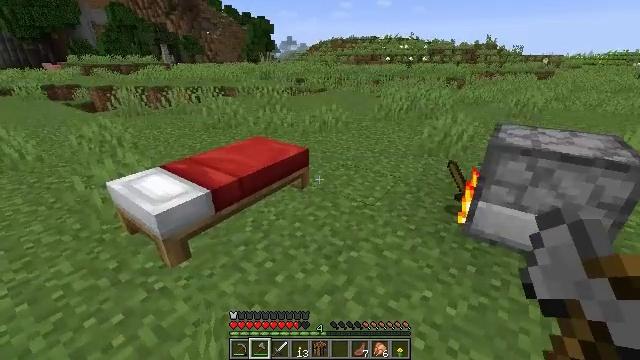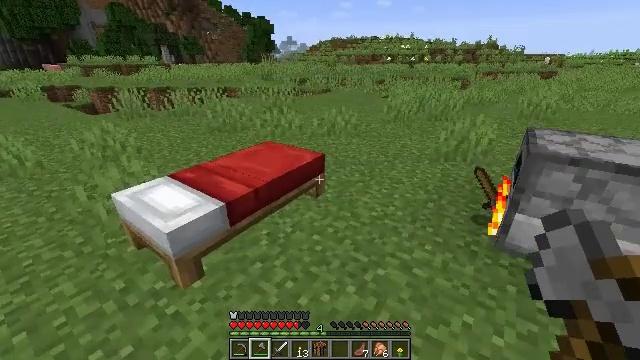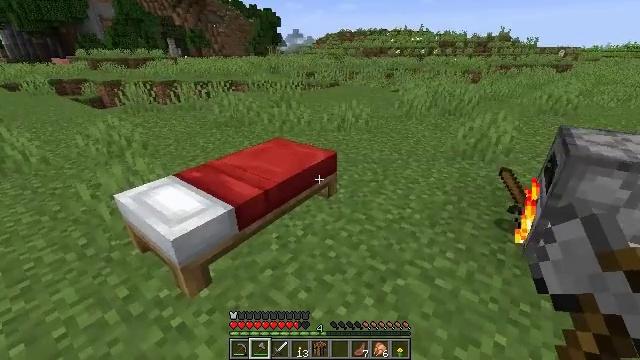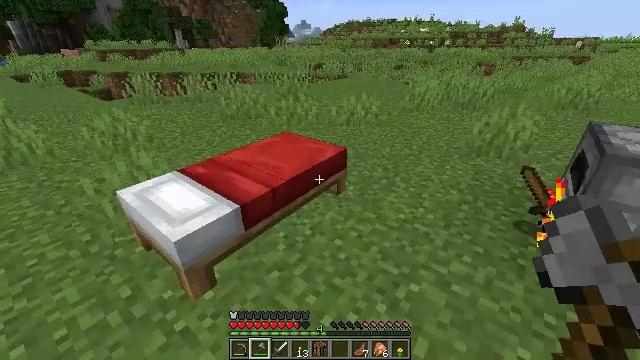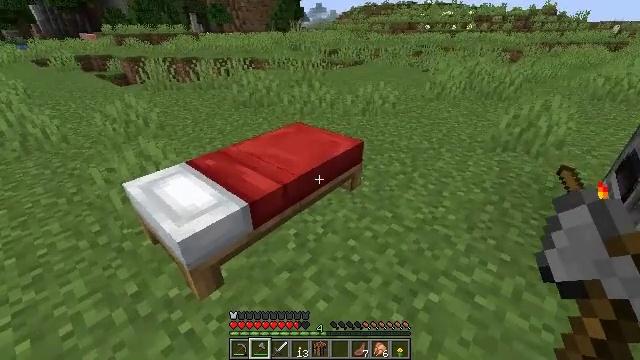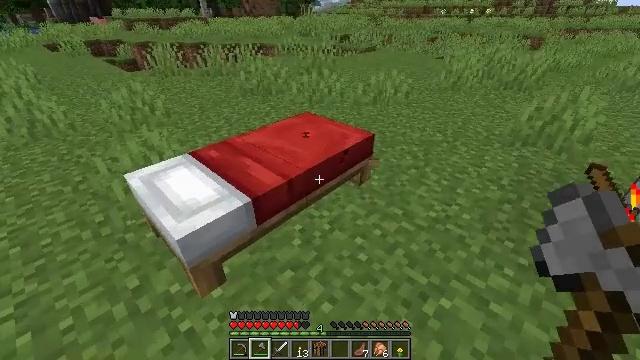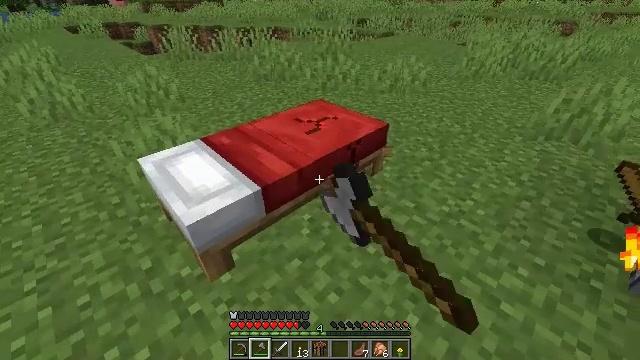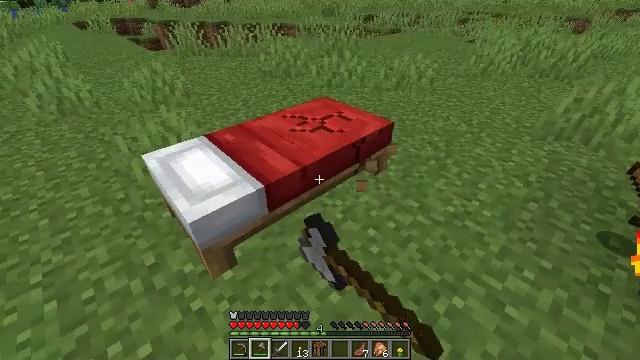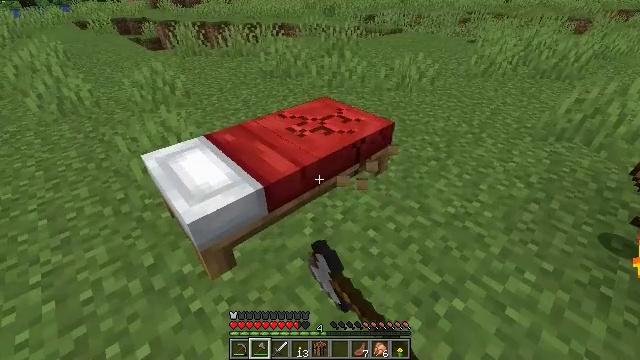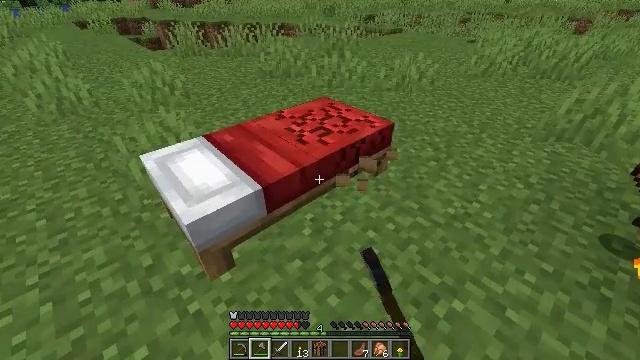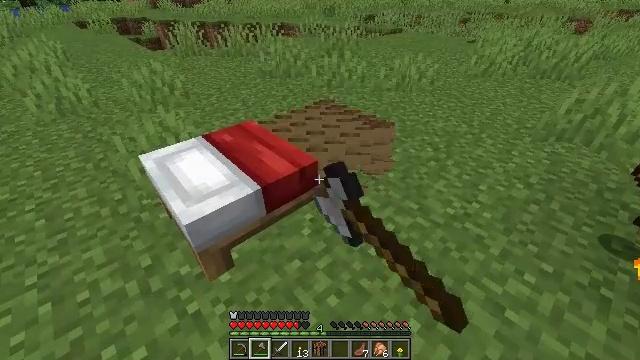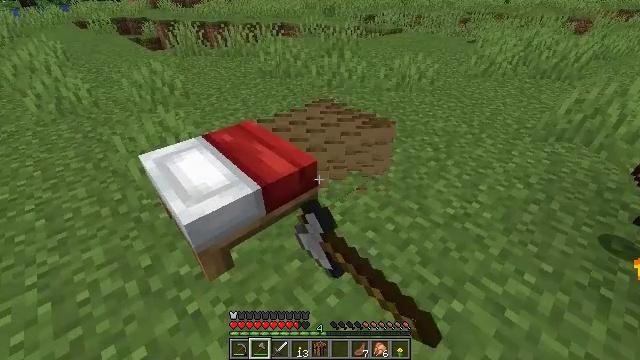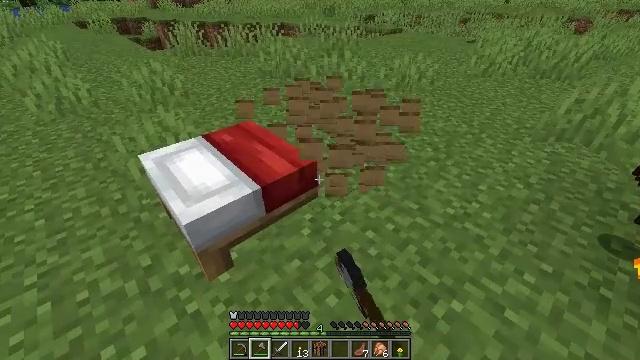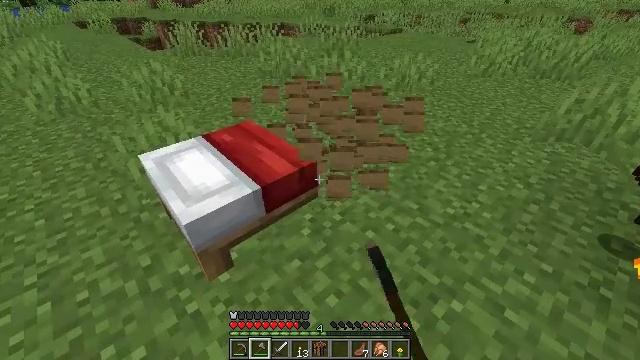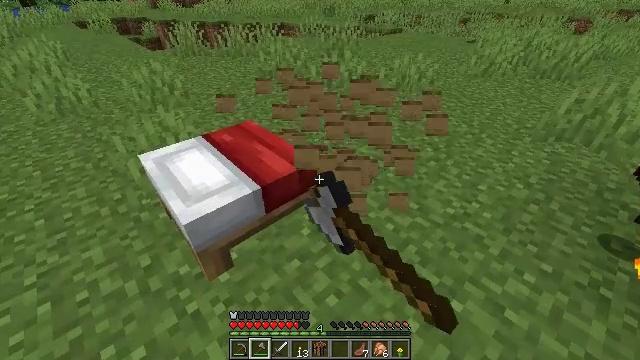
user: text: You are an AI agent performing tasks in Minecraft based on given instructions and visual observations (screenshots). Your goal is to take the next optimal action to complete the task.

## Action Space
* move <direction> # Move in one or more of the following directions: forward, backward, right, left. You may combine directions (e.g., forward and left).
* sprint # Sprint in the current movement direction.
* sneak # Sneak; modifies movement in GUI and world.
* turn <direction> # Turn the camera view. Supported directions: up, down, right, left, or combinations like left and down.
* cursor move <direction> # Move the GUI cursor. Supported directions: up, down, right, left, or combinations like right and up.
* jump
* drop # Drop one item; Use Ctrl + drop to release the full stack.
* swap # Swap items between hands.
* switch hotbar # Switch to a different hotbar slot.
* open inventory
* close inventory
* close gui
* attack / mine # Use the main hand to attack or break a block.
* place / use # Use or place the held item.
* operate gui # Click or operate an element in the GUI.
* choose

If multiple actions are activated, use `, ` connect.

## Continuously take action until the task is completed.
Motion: motion action
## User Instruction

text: Mine the red bed from the ground.
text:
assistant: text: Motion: move forward
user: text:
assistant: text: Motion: move forward, turn left and down
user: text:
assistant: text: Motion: move forward, turn left and down
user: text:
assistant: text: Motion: turn left and down
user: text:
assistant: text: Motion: turn left and down, attack / mine
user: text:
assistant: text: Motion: turn left and down, attack / mine
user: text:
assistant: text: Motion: turn left, attack / mine
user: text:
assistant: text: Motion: attack / mine
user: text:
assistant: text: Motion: attack / mine
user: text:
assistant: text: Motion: attack / mine
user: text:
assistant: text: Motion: attack / mine
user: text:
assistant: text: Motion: attack / mine
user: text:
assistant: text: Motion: attack / mine
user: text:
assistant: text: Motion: attack / mine
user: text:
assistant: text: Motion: attack / mine